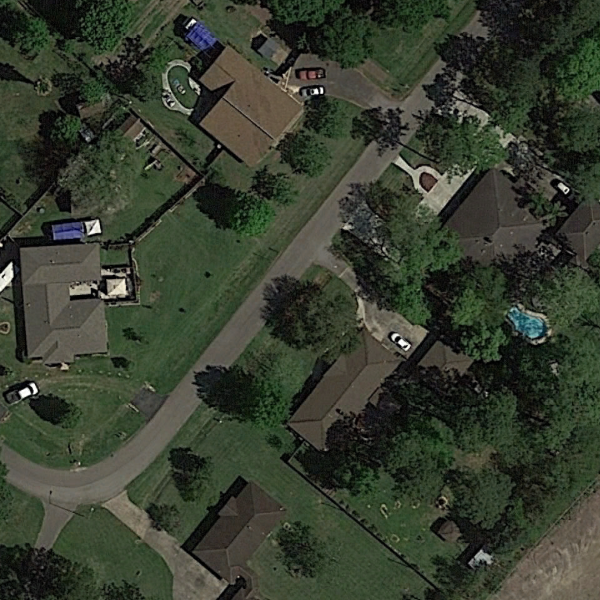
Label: MediumResidential